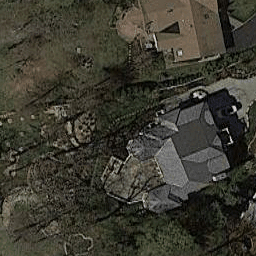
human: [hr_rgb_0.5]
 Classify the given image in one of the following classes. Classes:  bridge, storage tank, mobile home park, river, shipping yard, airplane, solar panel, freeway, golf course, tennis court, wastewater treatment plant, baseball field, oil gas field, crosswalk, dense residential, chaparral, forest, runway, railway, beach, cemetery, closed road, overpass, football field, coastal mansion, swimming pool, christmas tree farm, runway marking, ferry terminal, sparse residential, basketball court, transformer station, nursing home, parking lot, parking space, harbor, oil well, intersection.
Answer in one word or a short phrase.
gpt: sparse residential